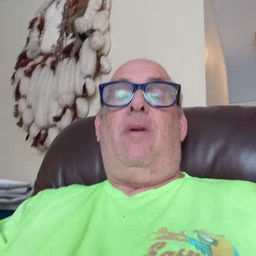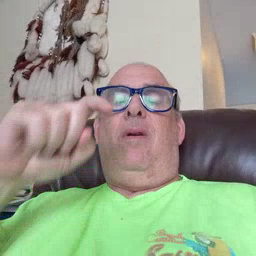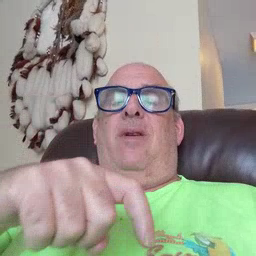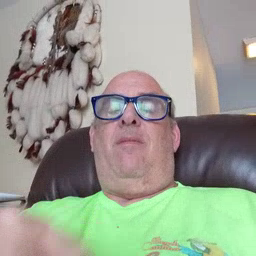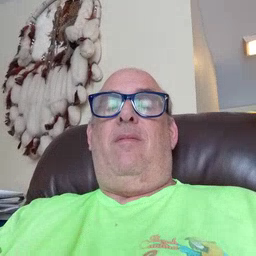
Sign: time